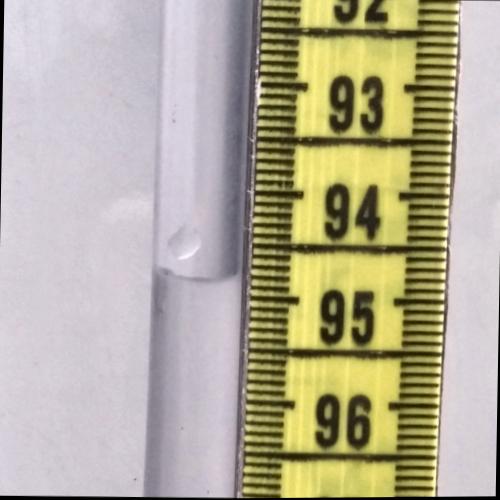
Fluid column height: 94.8 cm